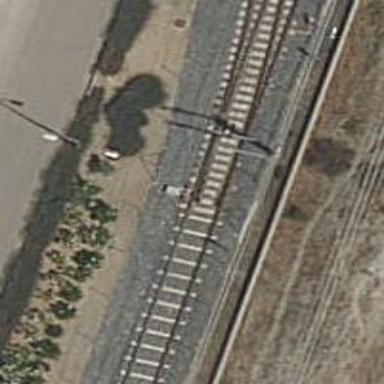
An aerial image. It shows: Railway switch.